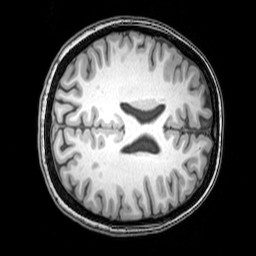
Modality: T1w
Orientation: axial
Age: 24
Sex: female
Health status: healthy
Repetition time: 0.081 s
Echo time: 0.037 s